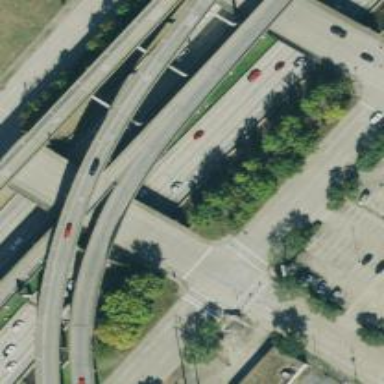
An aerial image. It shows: Tertiary road passing over bridge.